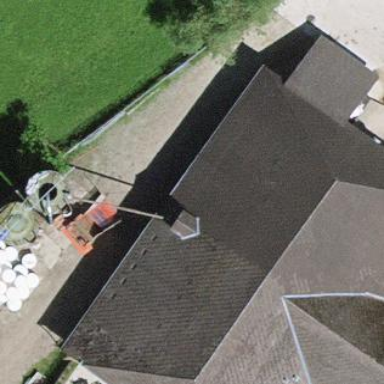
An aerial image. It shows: Farm building.